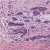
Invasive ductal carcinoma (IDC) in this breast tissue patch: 1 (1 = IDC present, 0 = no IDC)